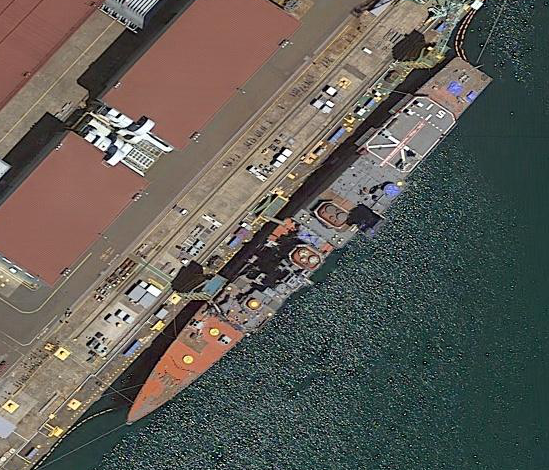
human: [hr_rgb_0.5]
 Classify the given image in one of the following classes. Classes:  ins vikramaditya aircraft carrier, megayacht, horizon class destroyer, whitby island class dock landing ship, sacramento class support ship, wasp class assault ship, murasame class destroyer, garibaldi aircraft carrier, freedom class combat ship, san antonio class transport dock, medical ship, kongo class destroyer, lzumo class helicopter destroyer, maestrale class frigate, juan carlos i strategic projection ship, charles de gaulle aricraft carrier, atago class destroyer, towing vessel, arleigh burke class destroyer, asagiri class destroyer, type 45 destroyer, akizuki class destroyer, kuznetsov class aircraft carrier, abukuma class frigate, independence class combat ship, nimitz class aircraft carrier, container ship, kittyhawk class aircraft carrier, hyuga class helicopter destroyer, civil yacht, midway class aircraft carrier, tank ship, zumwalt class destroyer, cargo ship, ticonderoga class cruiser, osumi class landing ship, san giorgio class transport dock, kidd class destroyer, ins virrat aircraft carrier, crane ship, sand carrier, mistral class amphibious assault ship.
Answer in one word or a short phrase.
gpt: Asagiri class destroyer